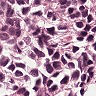
Metastatic tissue present: yes